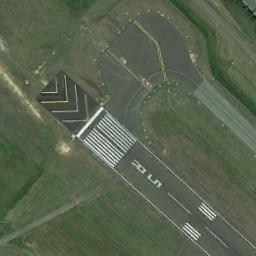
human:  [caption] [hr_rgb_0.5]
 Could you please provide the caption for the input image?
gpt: The grass is beside the runway .

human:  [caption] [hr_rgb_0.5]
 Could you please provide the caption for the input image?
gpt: Next to the runway is a green lawn with white '5R' and short-line signs .

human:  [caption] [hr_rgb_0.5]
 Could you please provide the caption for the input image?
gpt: The runway has a threshold marking and two touchdown zone markings and the designation marking is 5R .

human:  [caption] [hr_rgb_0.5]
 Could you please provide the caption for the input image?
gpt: The runway is on the grass .

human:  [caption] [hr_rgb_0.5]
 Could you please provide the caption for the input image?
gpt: There are green meadows beside the runway .